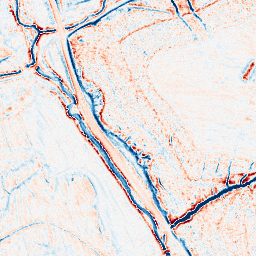
Category: edge_preserving
Decomposition family: anisotropic_diffusion
Decomposition parameters: iterations: 10
kappa: 10
gamma: 0.2
Upsampling method: sinc_hamming
Upsampling parameters: scale: 2
kernel_size: 16
Upsampling scale: 2